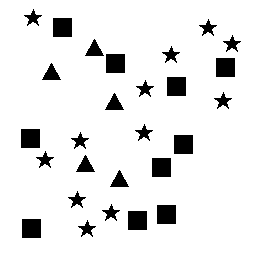
Squares: 10
Triangles: 5
Stars: 12
Total shapes: 27